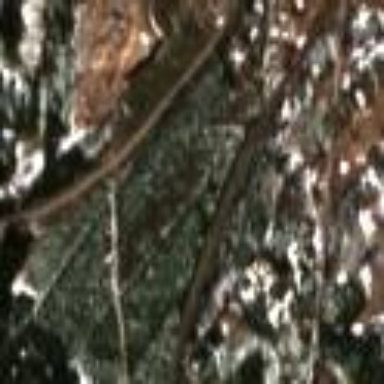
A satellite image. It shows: Patch of scrub vegetation.